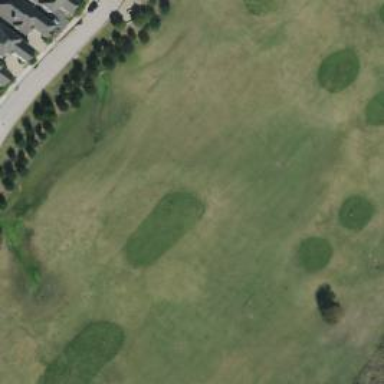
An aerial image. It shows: Golf green.